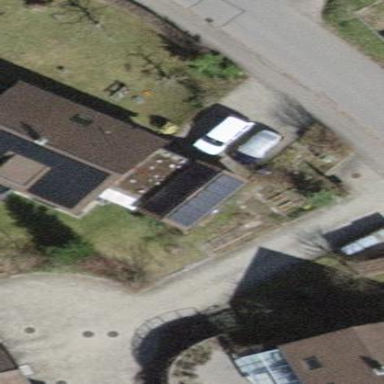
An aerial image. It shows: Detached building.